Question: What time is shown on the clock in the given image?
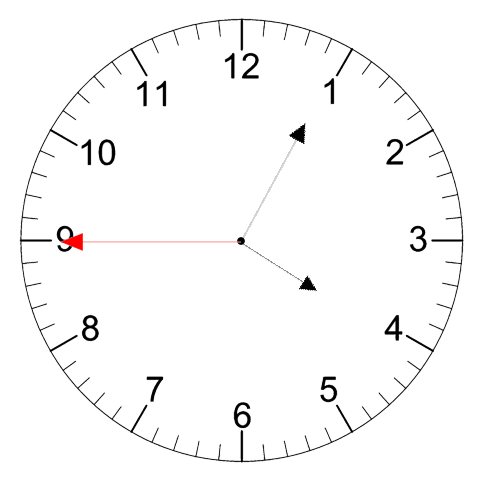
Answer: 04:04:45